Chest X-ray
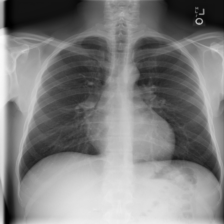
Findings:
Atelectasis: negative
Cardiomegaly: negative
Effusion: negative
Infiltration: negative
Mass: negative
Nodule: negative
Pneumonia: negative
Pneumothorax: negative
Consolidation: negative
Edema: negative
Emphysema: negative
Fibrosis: negative
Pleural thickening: negative
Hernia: negative